Field crop: maize
Growth stage: 2
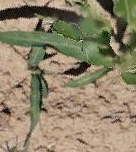
Species: maize